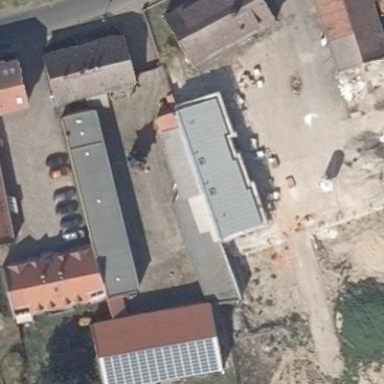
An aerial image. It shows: Building.